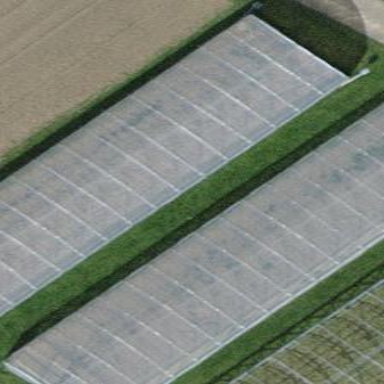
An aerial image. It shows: Greenhouse used for horticulture.